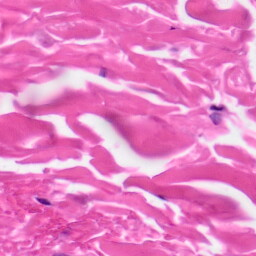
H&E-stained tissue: Skin